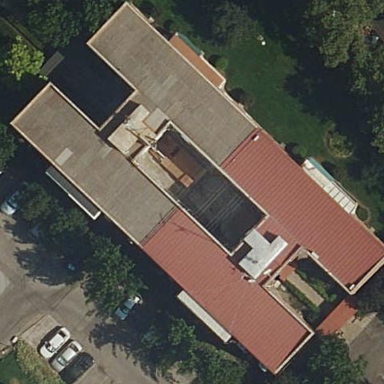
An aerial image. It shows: Residential building.